Aerial crown-view tile of a tropical tree (Barro Colorado Island, Panama), acquired 20250818:
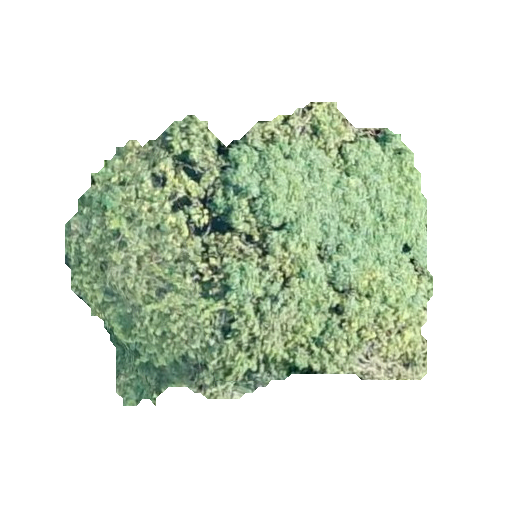
Species: Lonchocarpus heptaphyllus
GBIF accepted scientific name: Lonchocarpus heptaphyllus
Crown area: 121.885 m²